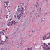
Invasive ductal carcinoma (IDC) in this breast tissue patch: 1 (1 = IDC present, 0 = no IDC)